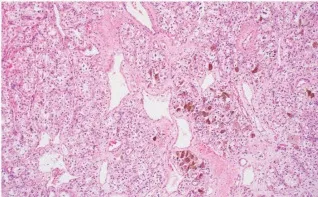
Melanin pigments (40x).
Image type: pathology (h&e)